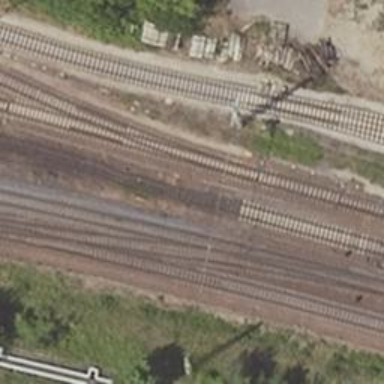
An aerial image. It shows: Railway track with contact lines for electrification.